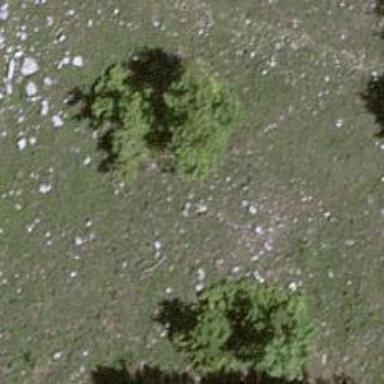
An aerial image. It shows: Single tag "natural: tree."